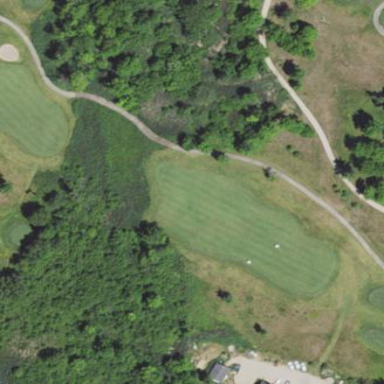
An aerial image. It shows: Grassy area designated as golf fairway.